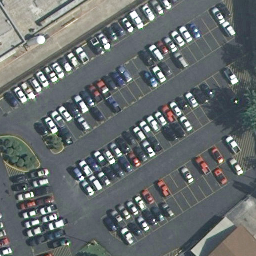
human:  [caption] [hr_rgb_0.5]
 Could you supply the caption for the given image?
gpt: Lots of cars parked in lines in the parking lot .

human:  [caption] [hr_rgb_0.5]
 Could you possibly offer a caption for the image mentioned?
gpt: It is a parking lot with many cars parked neatly and some parking spots are free .

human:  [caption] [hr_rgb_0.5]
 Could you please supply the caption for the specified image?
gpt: Lots of cars parked neatly in the parking lot .

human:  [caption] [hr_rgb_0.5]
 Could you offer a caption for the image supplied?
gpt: Many cars closed to each other with some empty parking spaces in the parking lot .

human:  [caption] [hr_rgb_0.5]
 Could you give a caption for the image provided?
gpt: Many cars are closed to each other with some free parking spots in the parking lot .